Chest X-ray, PA view. Patient: 47 years old, sex M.
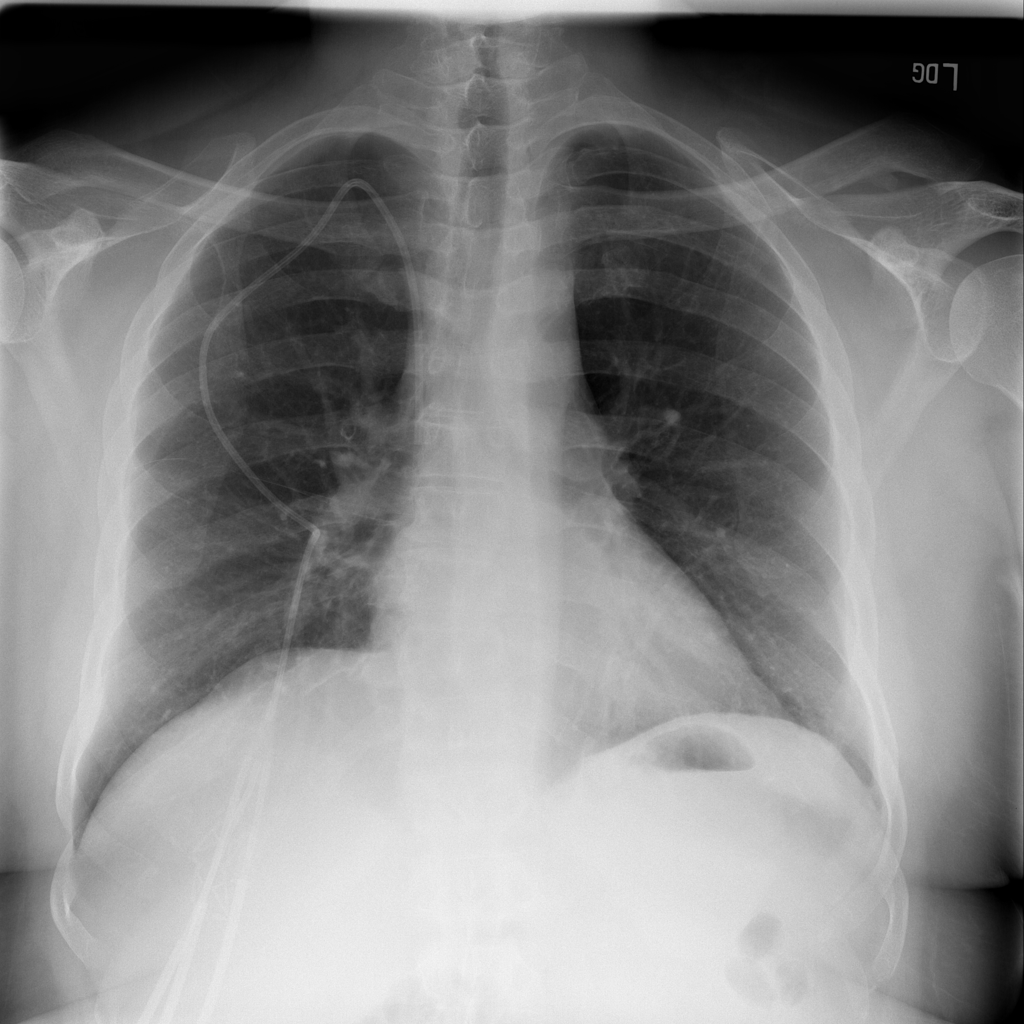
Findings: No Finding